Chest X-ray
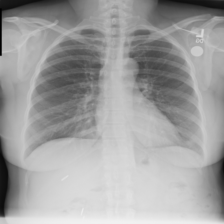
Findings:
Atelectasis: negative
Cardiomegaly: negative
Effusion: negative
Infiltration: negative
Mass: negative
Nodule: positive
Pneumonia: negative
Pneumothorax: negative
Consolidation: negative
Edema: negative
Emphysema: negative
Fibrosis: negative
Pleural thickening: negative
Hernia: negative